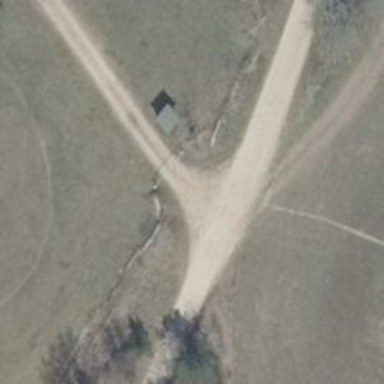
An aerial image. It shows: Sandy driveway used as service road.